Field crop: tomato
Growth stage: 1
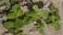
Species: portulaca